Aerial crown-view tile of a tropical tree (Barro Colorado Island, Panama), acquired 20250715:
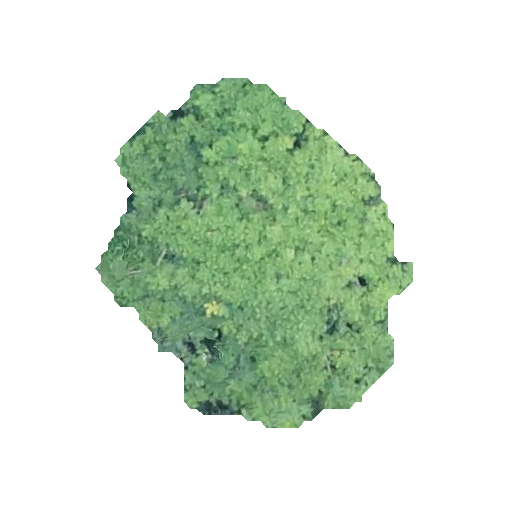
Species: Tachigali panamensis
GBIF accepted scientific name: Tachigali panamensis
Crown area: 111.113 m²